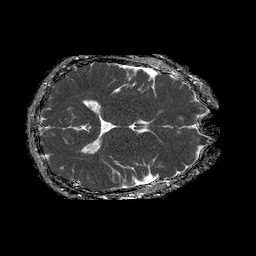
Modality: ADC
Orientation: axial
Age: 39
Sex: male
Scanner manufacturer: philips
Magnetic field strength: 1.5 T
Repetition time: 4.6 s
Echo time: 0.09059 s